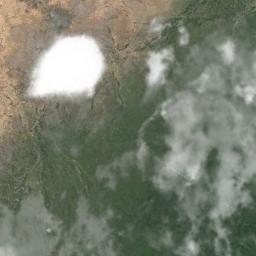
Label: cloud